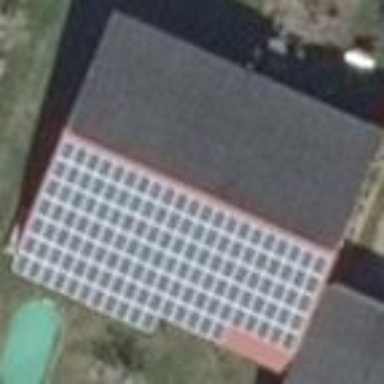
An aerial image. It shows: Building equipped with small solar photovoltaic panel for electricity generation.